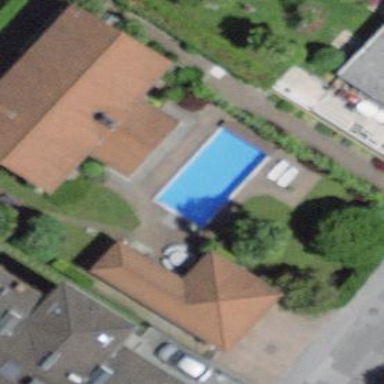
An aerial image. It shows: Swimming pool located in leisure land.